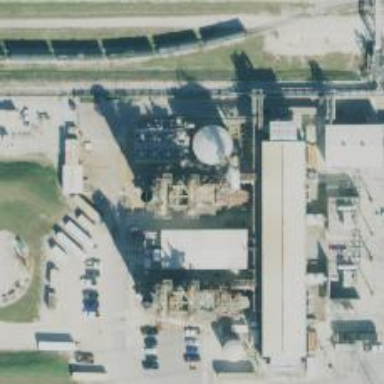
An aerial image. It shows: Gas turbine generator is in use.